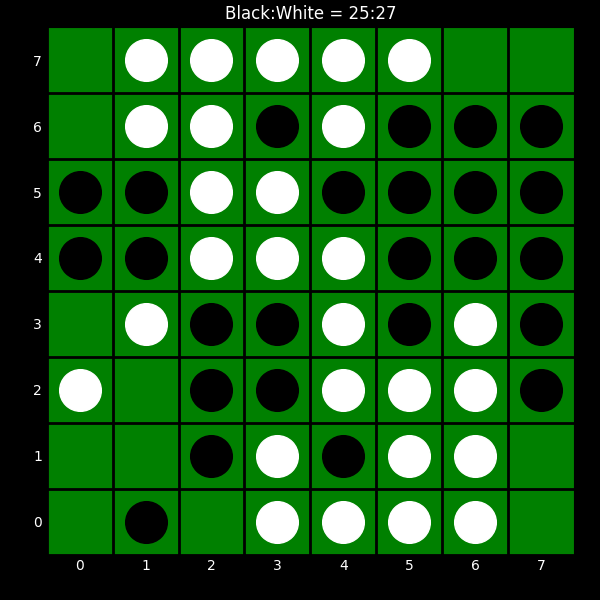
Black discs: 25
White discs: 27